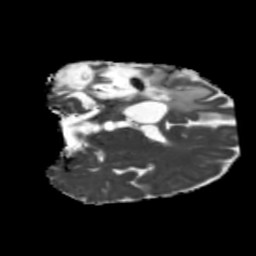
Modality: MD
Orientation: coronal
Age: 46
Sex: male
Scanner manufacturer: siemens
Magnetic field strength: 3 T
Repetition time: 5.25 s
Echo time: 0.08 s